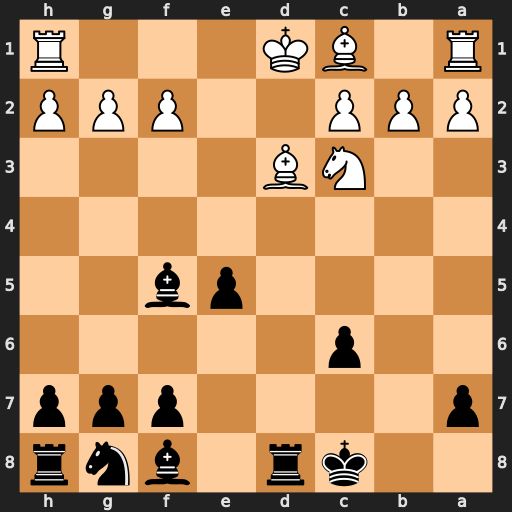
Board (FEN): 2kr1bnr/p4ppp/2p5/4pb2/8/2NB4/PPP2PPP/R1BK3R
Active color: b
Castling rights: -
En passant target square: -
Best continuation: e4 Nxe4 Bxe4